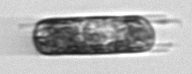
Label: Hemiaulus